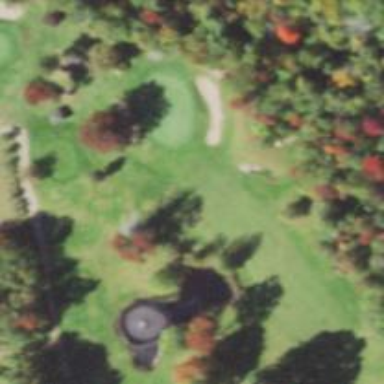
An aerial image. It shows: View of golf hole.